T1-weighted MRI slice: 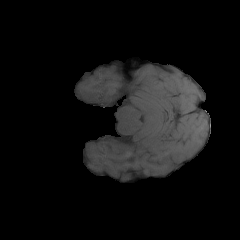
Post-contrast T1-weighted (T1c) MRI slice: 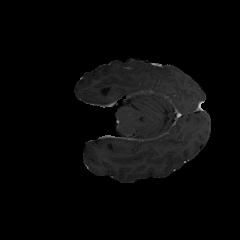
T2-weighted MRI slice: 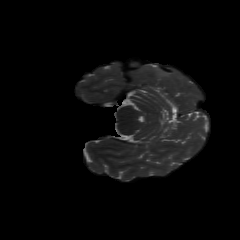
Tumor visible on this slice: yes